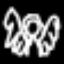
Label: angel